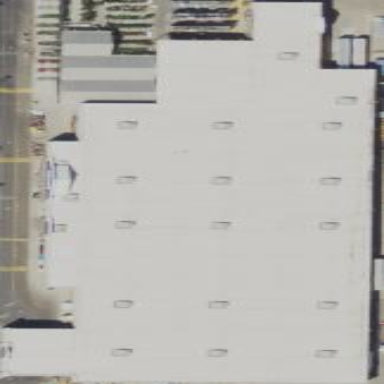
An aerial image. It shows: Commercial building.